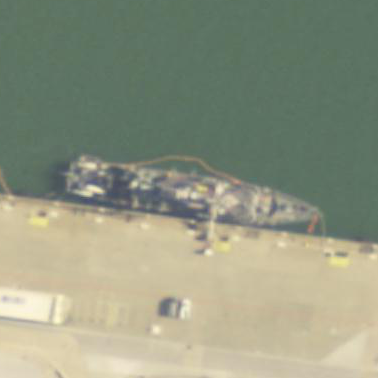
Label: destroyer